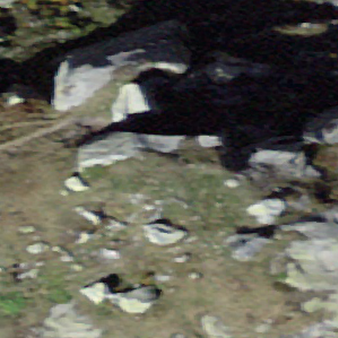
Label: bouldering_area